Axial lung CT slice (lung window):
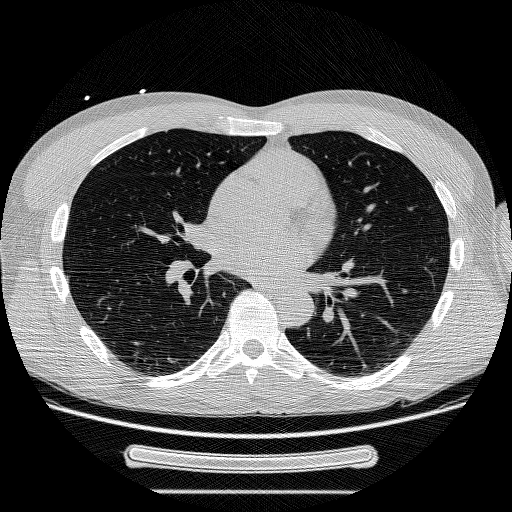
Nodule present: no